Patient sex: M
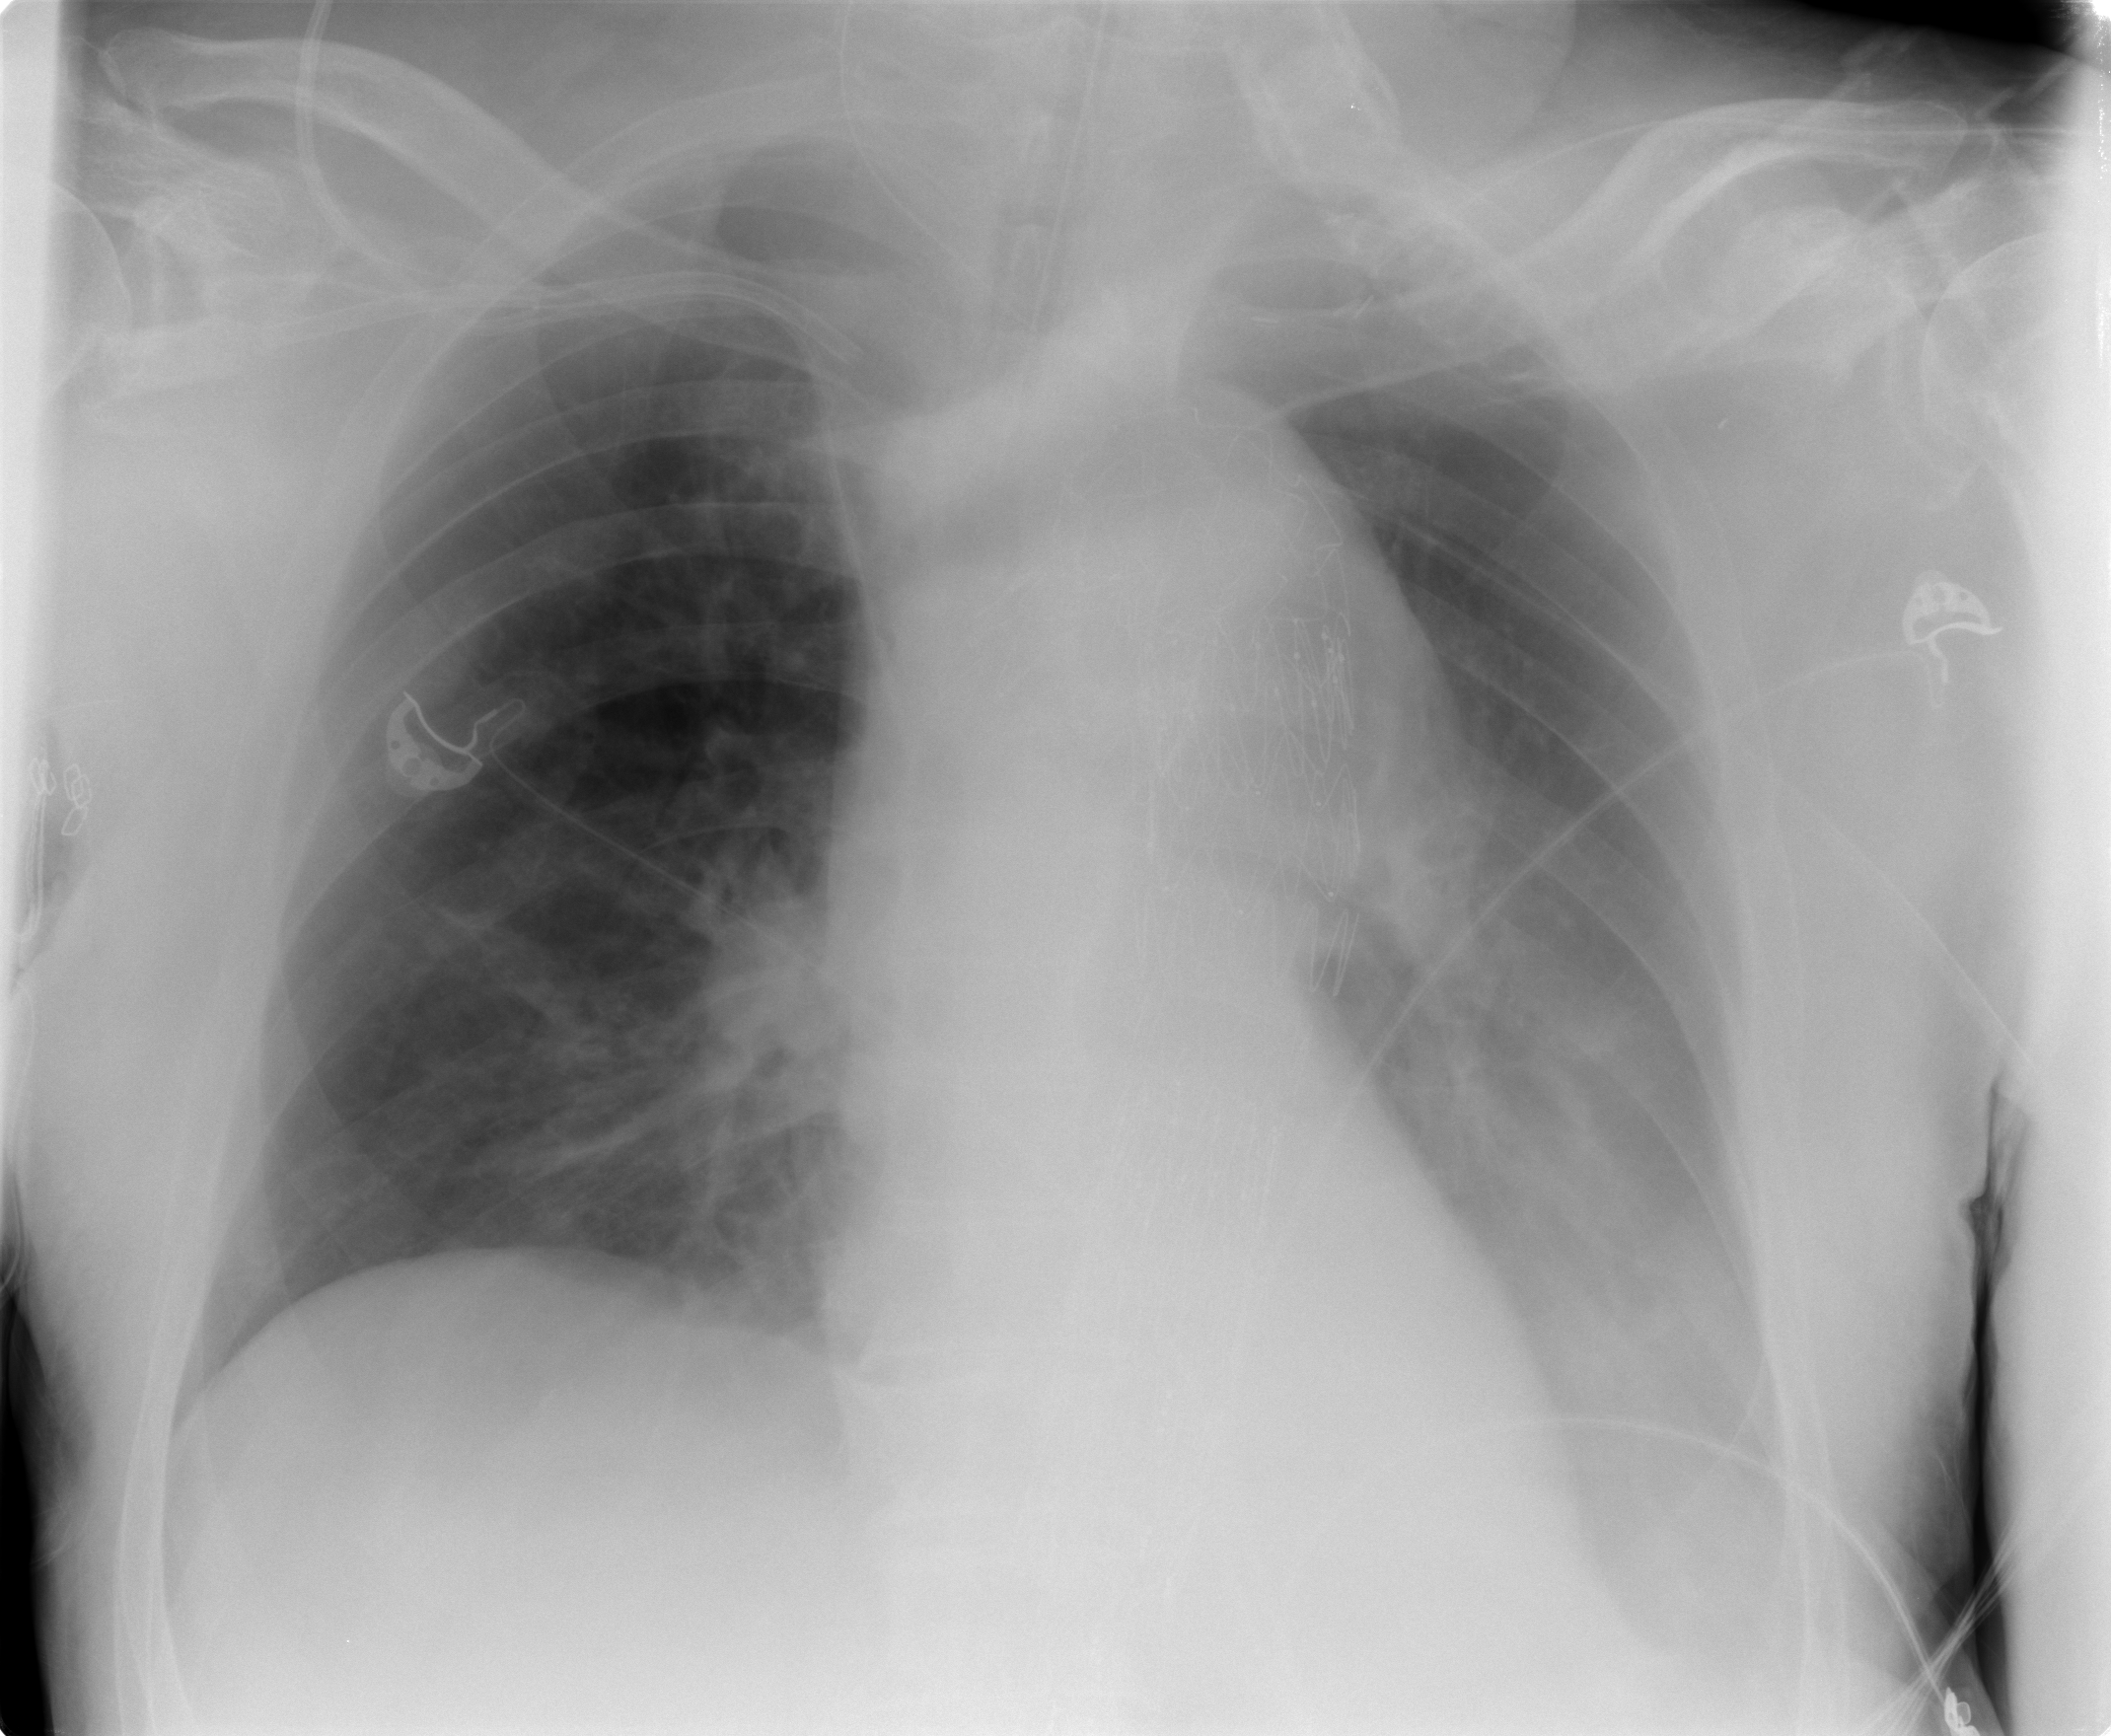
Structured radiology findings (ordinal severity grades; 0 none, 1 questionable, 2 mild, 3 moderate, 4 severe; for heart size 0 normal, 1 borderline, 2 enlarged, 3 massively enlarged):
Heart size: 0
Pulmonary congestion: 0
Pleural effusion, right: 0
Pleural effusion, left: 2
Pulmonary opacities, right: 0
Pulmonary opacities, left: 0
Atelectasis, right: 1
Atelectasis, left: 2